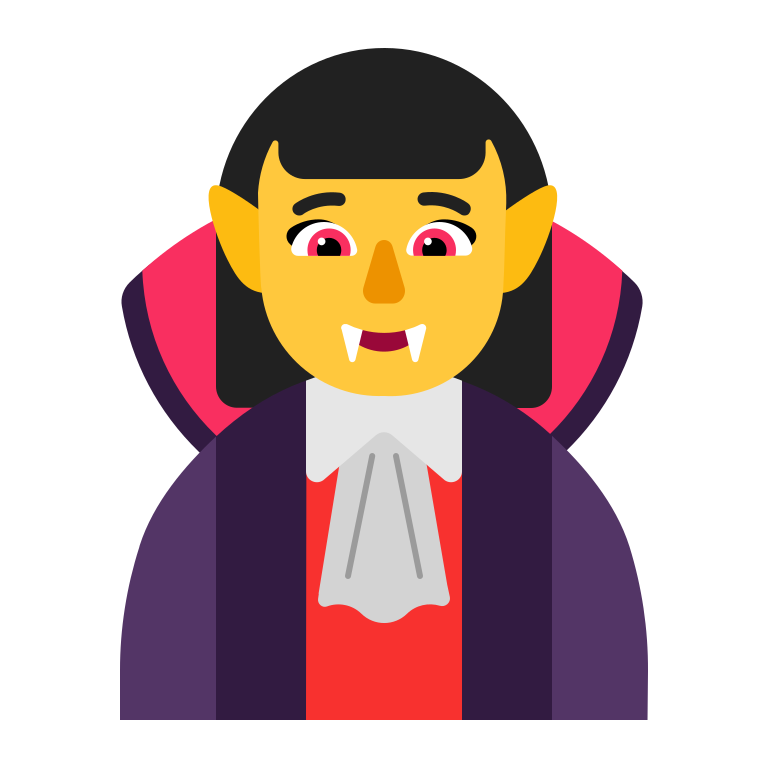
woman vampire flat default